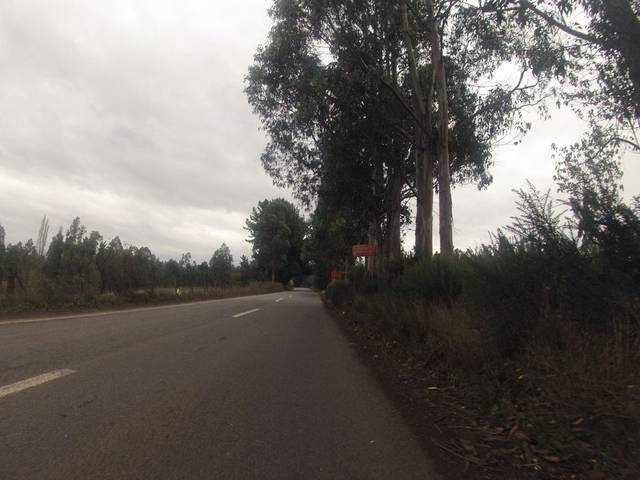
Region: Chile
Coordinates: -38.775, -72.647